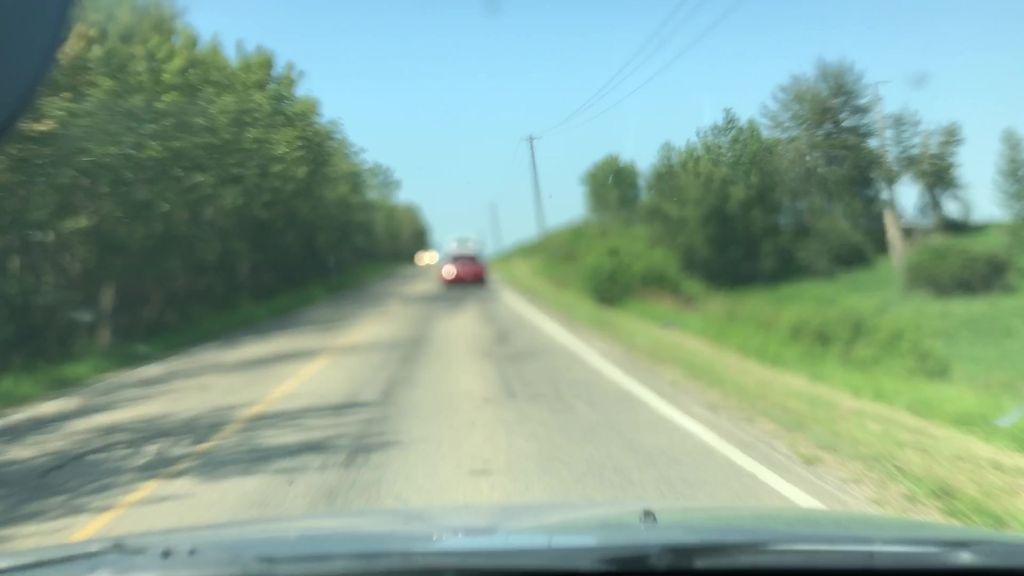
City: edmonton